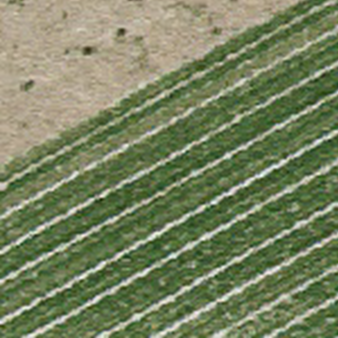
Label: other